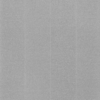
Label: dusty